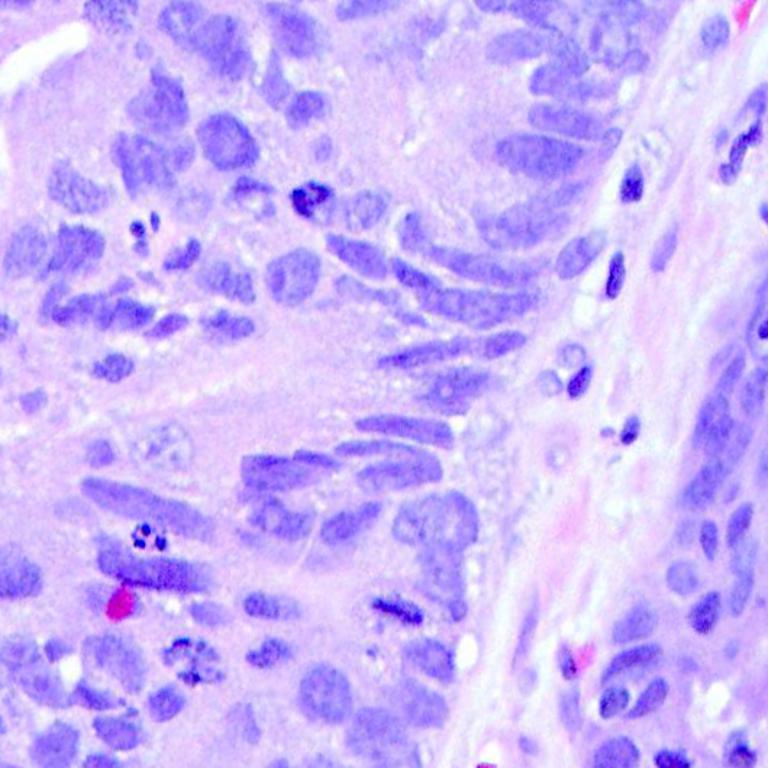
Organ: colon
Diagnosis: adenocarcinomas